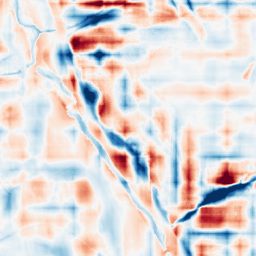
Category: wavelet
Decomposition family: wavelet_reverse_biorthogonal
Decomposition parameters: wavelet: rbio2.4
level: 5
Upsampling method: sinc_hamming
Upsampling parameters: scale: 2
kernel_size: 16
Upsampling scale: 2